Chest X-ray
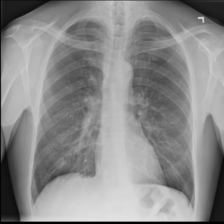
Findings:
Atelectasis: negative
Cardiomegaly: negative
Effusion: negative
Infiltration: negative
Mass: negative
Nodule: negative
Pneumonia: negative
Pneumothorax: negative
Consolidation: negative
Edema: negative
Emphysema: negative
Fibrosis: negative
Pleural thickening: negative
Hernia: negative